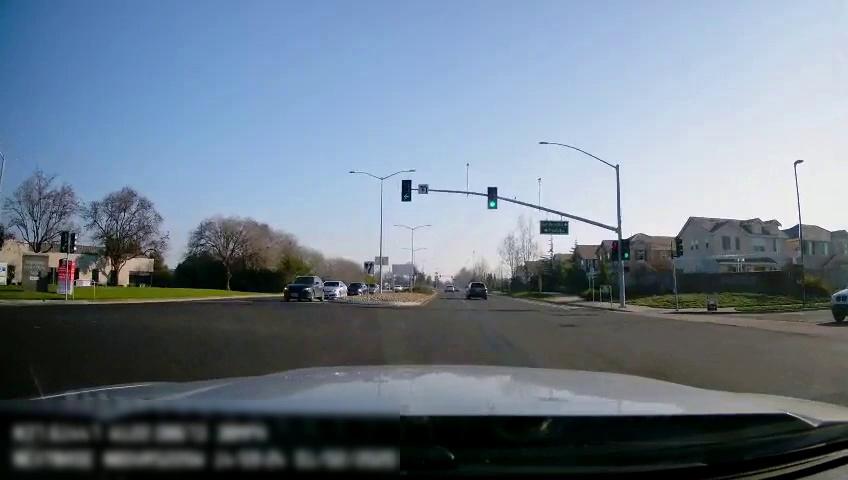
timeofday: Day
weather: Sunny
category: Drivable Space
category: Vehicles | SUV
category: Vehicles | Car
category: Vehicles | SUV
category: Vehicles | Car
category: Vehicles | Car
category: Vehicles | SUV
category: Vehicles | SUV
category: Vehicles | Car
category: Traffic | Lights
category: Traffic | Lights
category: Traffic | Signs
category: Traffic | Lights
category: Traffic | Lights
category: Traffic | Lights
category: Traffic | Lights
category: Traffic | Lights
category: Traffic | Signs
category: Traffic | Signs
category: Traffic | Lights